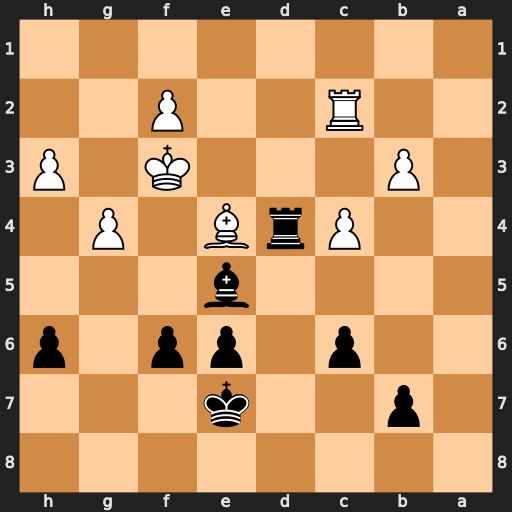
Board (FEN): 8/1p2k3/2p1pp1p/4b3/2PrB1P1/1P3K1P/2R2P2/8
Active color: b
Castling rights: -
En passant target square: -
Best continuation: f5 gxf5 exf5